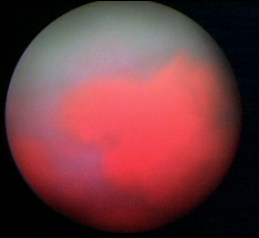
Modality: BLC
Class: Malignant
Subclass: HighGradePapillary
Lesion: L1
Stage: Ta
Morphology: Papillary
Bladder cancer association: Yes